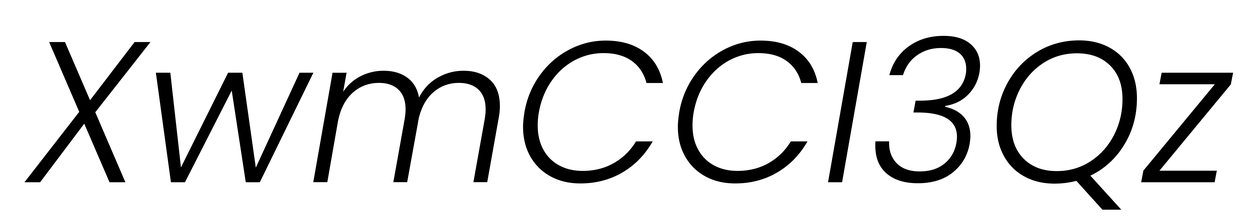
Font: Poppins-LightItalic